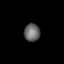
Tissue: lung
Cell type: Others
Senescence score: 0.2349
Nuclear area (px): 274
Mean DAPI intensity: 102.964